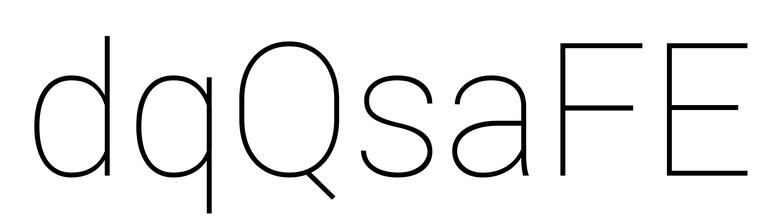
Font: Roboto_Thin